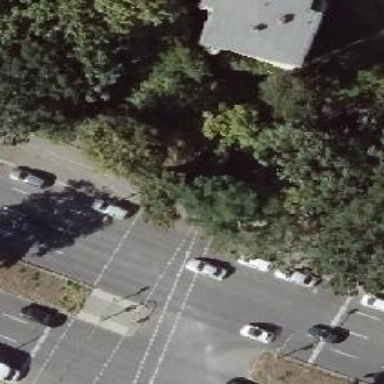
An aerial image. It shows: Asphalt footway with crossing equipped with traffic signals.